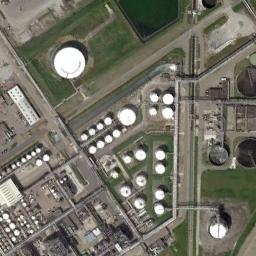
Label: storage_tank